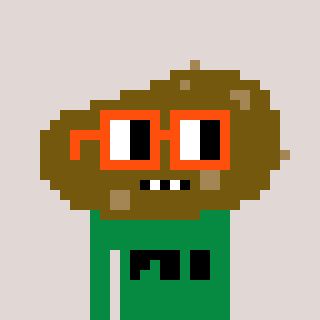
a pixel art character with square orange glasses, a potato-shaped head and a green-colored body on a warm background